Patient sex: F
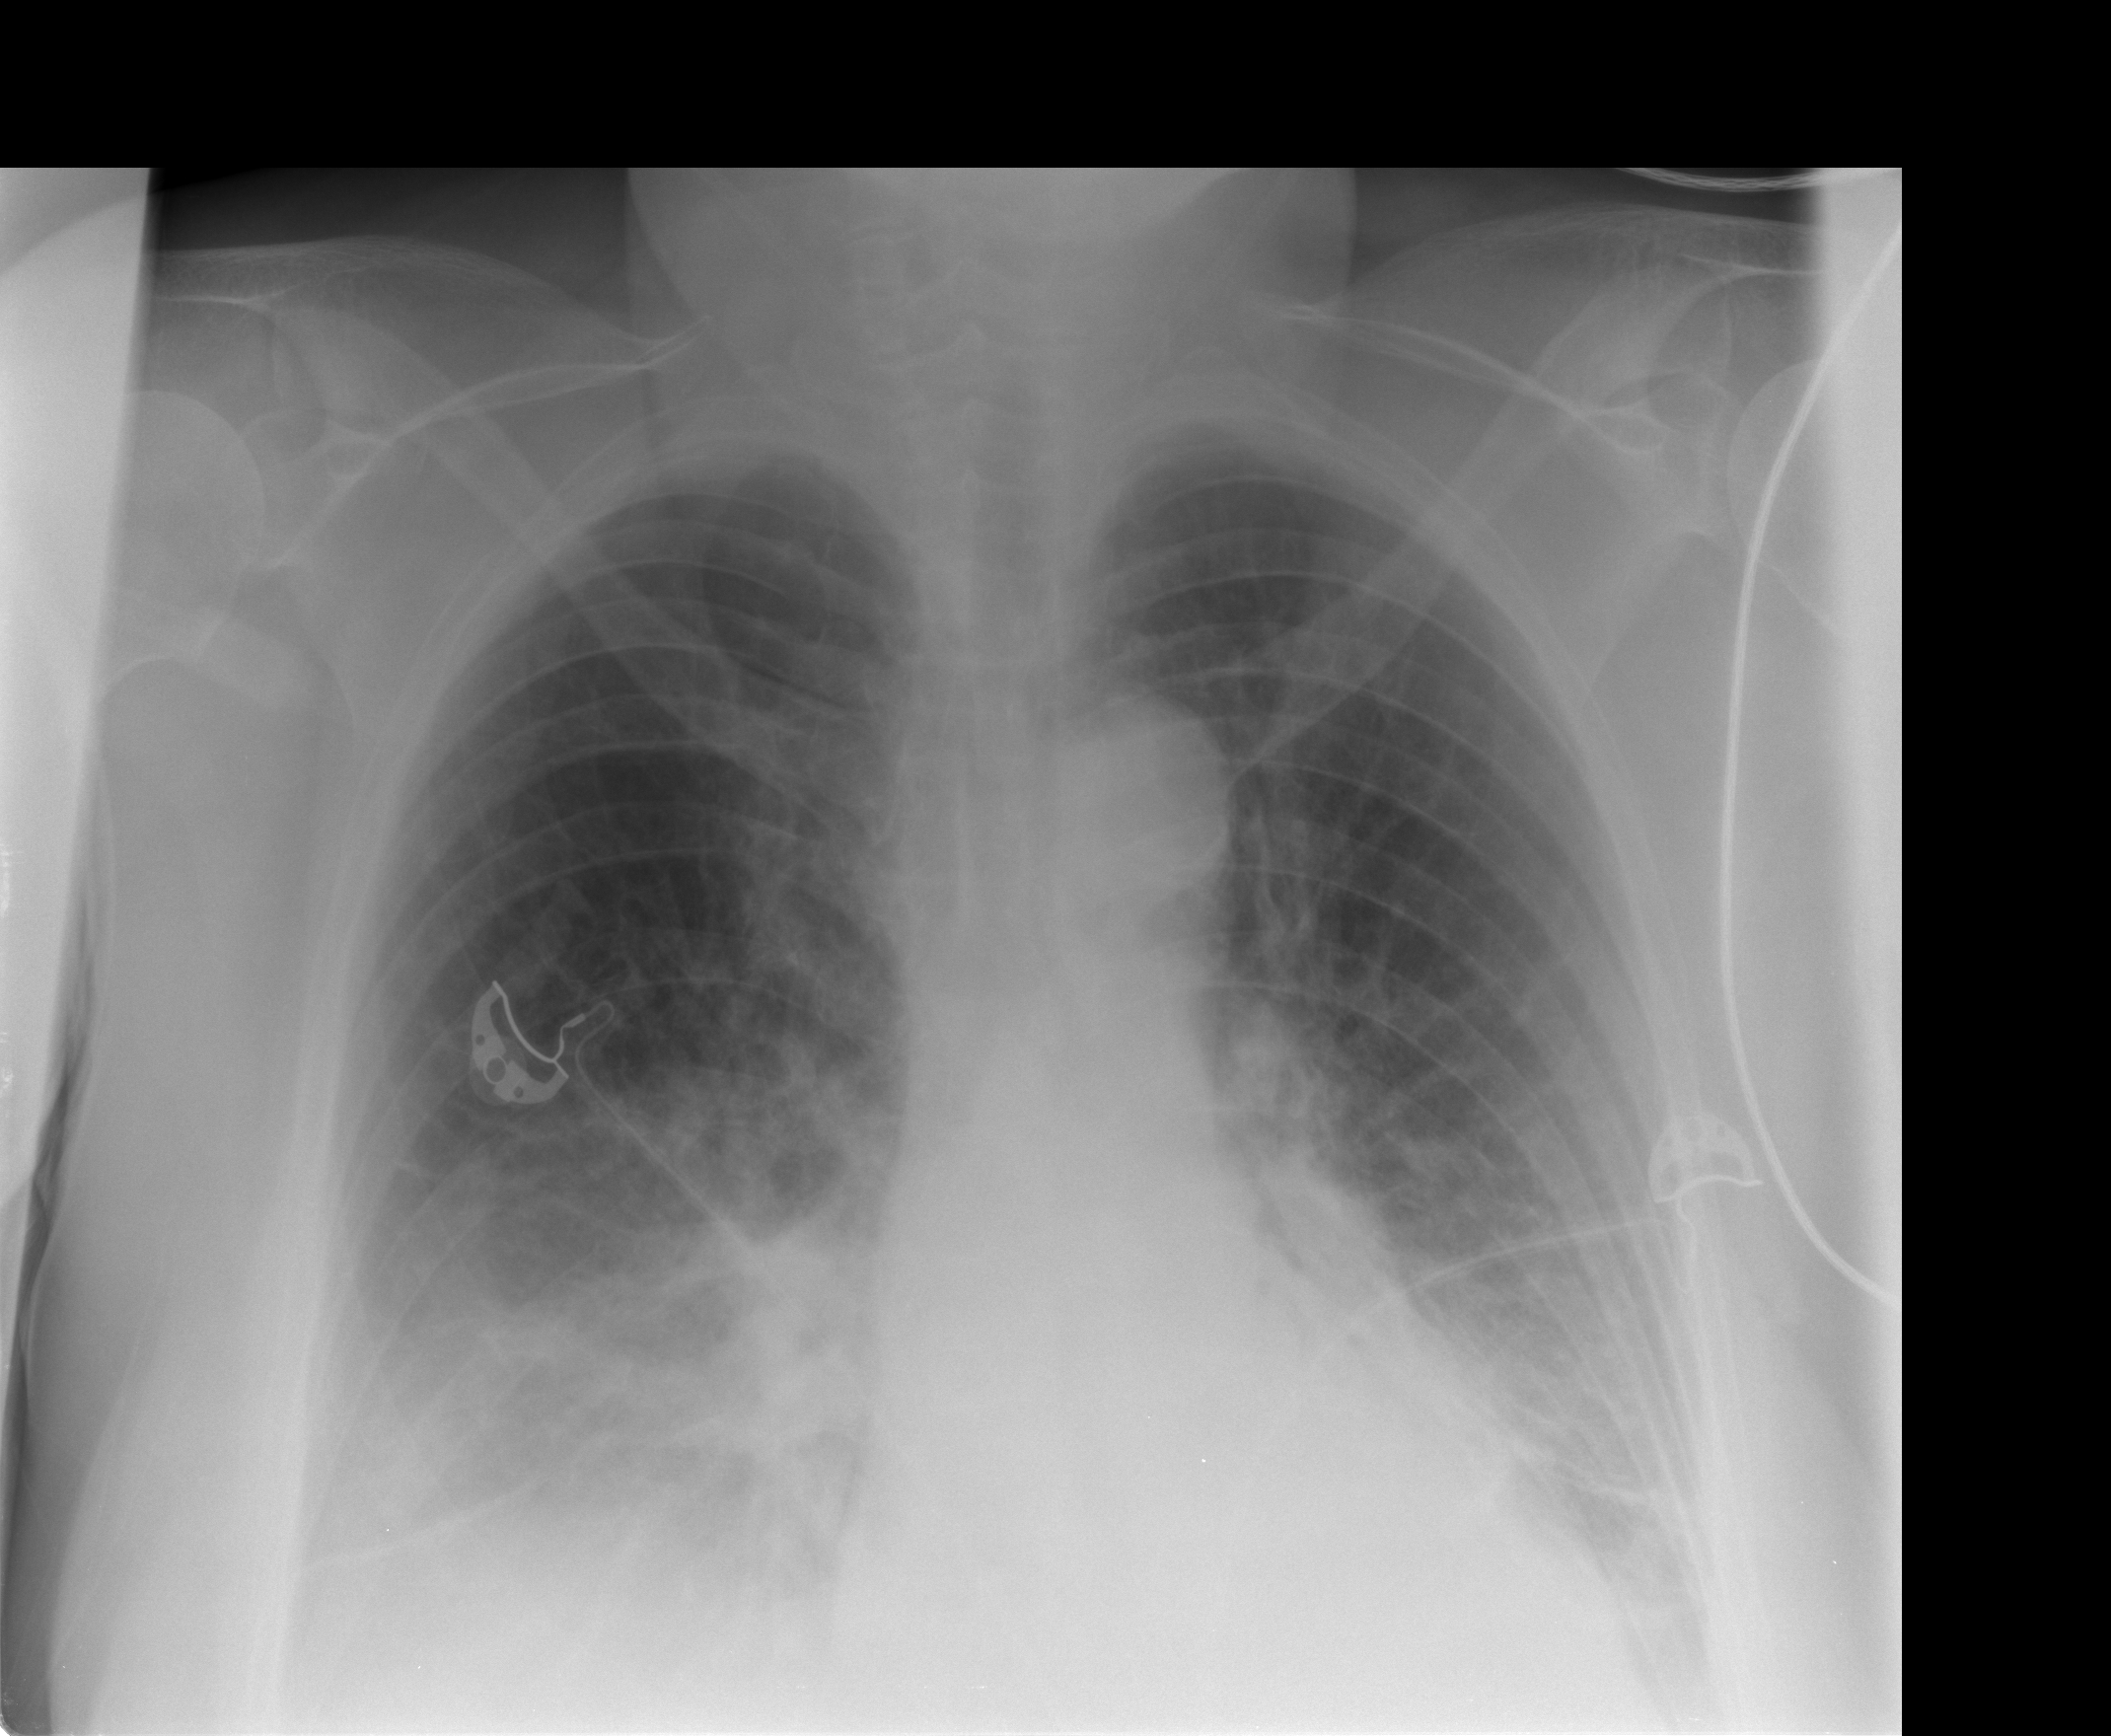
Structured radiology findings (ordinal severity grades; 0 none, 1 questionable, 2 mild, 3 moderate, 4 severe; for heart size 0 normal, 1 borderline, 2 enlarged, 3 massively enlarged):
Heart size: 0
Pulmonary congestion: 2
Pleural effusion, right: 2
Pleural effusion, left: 2
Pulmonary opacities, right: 0
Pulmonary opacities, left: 0
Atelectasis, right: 2
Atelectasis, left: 2